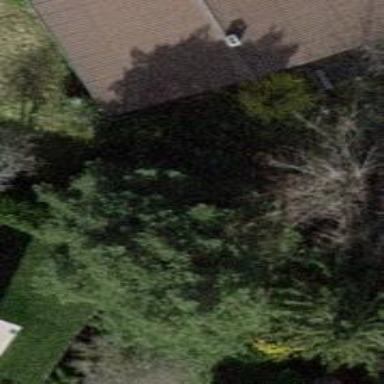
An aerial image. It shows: Evergreen needle-leaved tree.